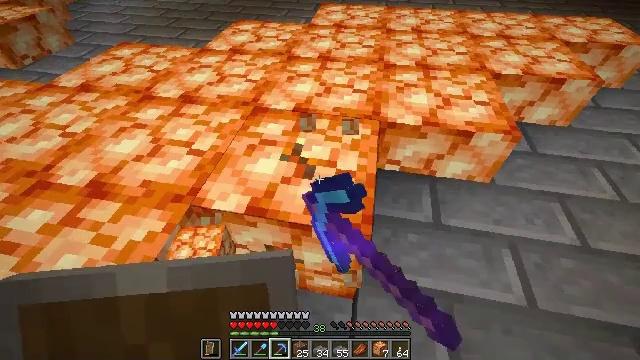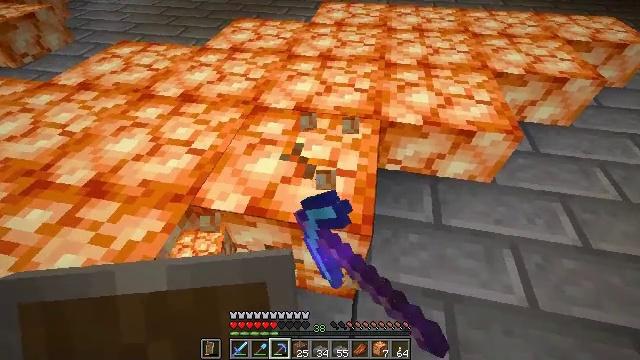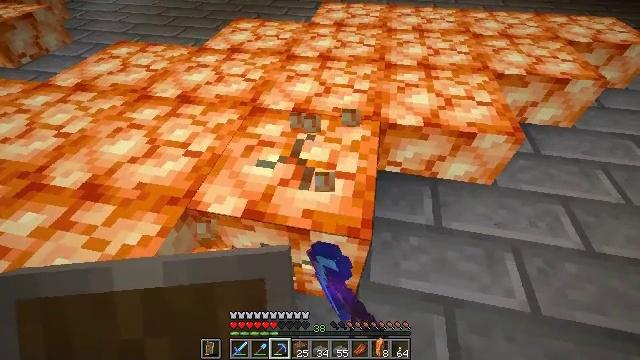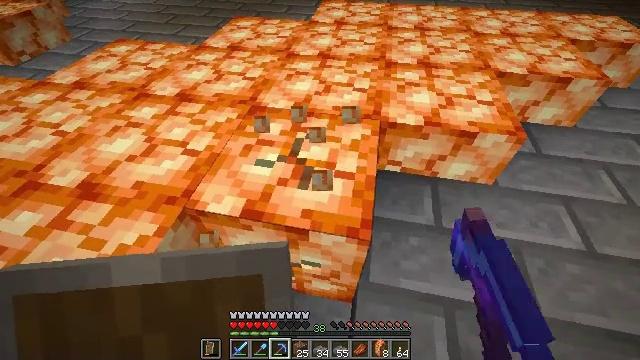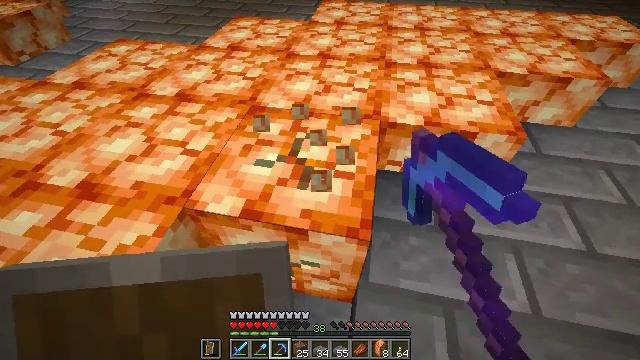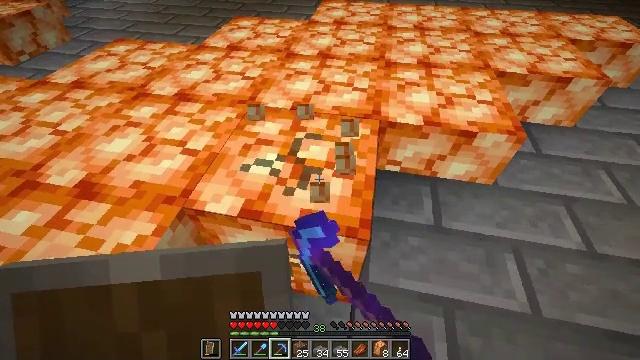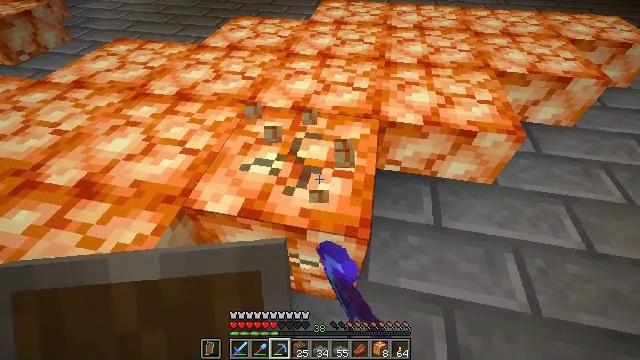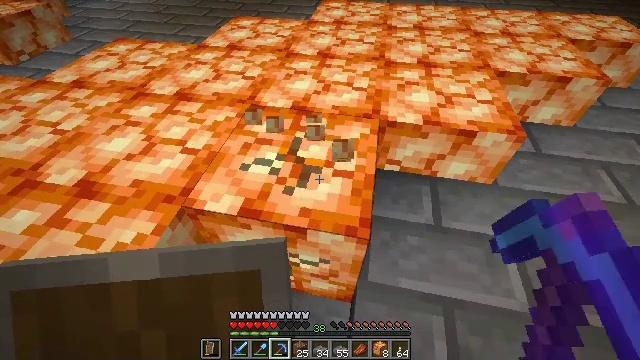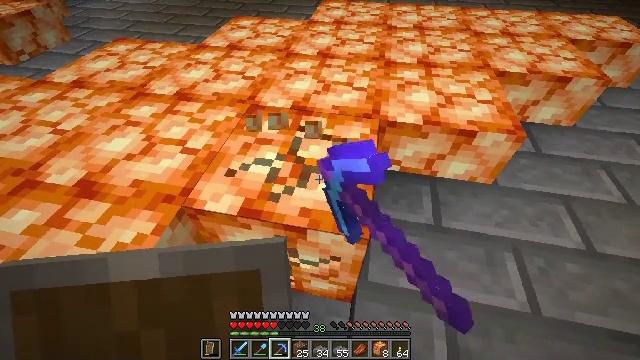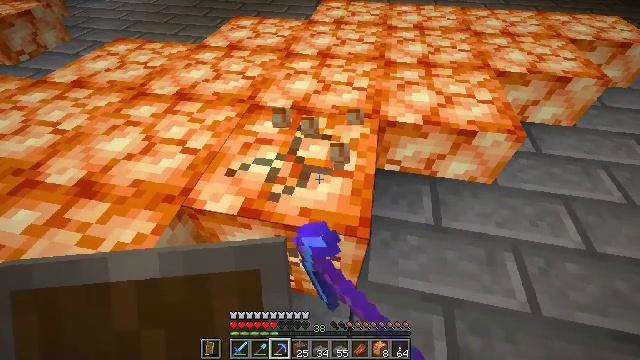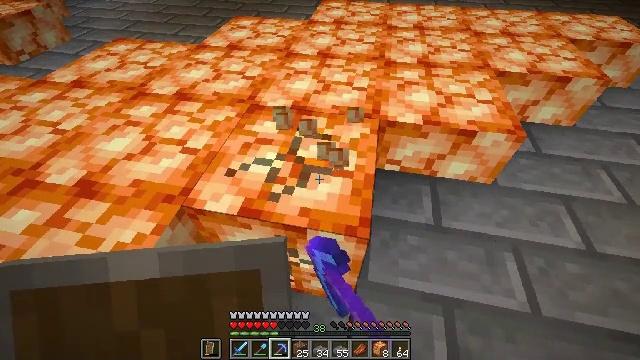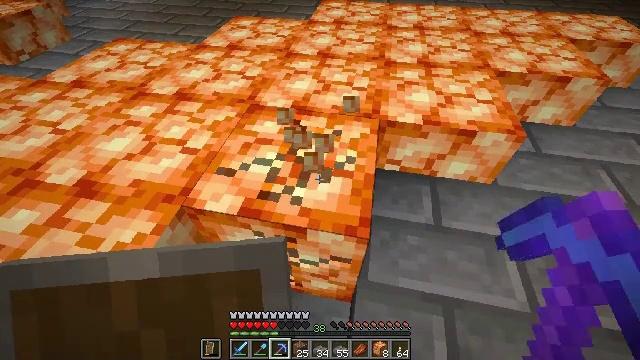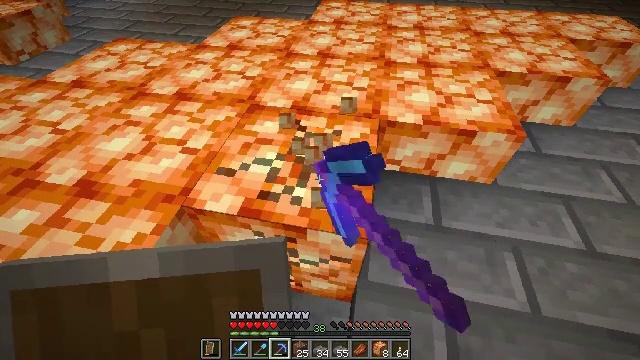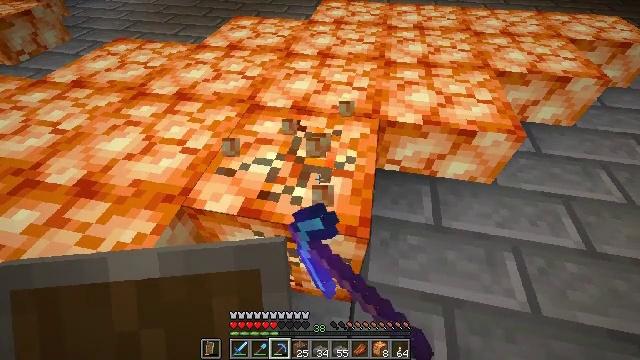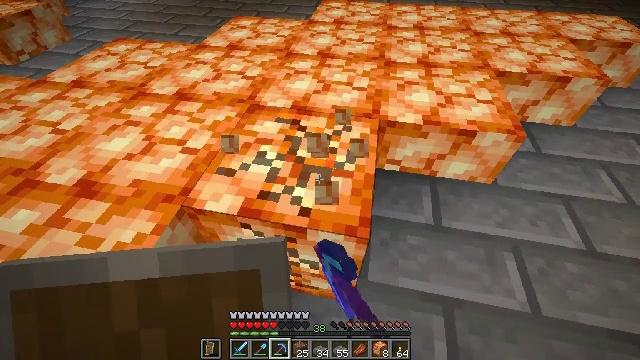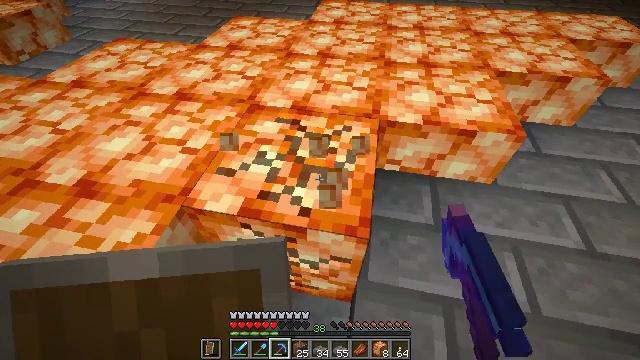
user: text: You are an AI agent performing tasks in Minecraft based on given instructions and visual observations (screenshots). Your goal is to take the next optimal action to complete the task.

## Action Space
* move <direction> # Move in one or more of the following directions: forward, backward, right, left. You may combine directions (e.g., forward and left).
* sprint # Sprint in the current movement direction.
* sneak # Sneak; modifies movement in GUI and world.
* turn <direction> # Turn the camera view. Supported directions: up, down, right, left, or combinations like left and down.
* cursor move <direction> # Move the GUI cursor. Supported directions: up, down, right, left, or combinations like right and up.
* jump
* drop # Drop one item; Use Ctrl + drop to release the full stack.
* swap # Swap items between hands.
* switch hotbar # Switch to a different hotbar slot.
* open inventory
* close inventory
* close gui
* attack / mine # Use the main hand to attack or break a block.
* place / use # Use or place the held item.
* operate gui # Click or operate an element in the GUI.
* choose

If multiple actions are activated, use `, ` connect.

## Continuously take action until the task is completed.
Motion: motion action
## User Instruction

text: Mine the shroomlight block.
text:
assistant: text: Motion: attack / mine
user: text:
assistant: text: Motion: attack / mine
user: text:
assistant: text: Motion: attack / mine
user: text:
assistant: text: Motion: attack / mine
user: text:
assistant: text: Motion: attack / mine
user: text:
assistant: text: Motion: attack / mine
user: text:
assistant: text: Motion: attack / mine
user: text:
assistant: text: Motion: attack / mine
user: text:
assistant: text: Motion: attack / mine
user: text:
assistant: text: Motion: attack / mine
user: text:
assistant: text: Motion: attack / mine
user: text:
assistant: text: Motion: attack / mine
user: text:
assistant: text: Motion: attack / mine
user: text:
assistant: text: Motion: attack / mine
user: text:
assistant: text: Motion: attack / mine
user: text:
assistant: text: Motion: attack / mine
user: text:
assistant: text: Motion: attack / mine
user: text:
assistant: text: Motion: attack / mine
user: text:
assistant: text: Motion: attack / mine
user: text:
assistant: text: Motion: attack / mine
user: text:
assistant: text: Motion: attack / mine
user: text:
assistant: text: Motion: attack / mine
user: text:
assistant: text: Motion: attack / mine
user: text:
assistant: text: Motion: attack / mine
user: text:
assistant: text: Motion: attack / mine
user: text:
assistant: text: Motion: attack / mine
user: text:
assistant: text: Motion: attack / mine
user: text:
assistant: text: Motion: attack / mine
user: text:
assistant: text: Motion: attack / mine
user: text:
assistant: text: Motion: attack / mine